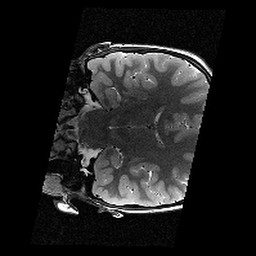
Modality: T2w
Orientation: coronal
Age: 11
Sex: female
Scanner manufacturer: siemens
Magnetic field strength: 3 T
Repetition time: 9.23 s
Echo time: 0.067 s